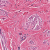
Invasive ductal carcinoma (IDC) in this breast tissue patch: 0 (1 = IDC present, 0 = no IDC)